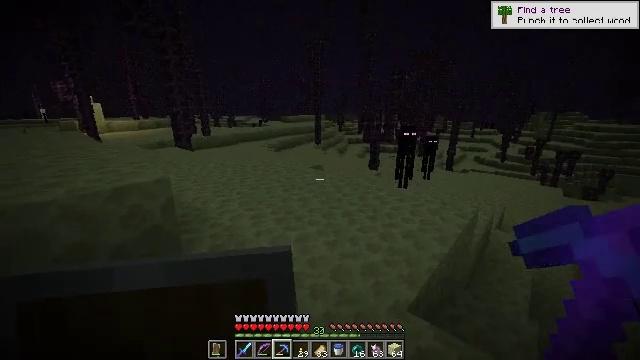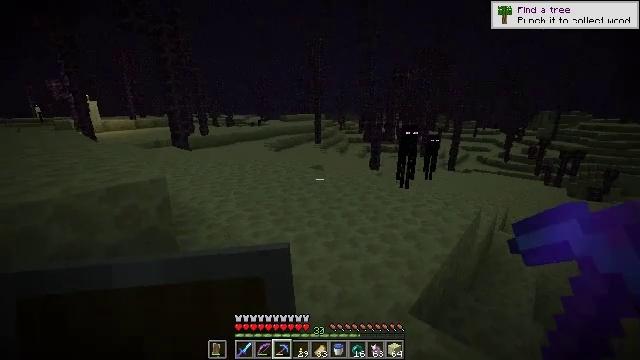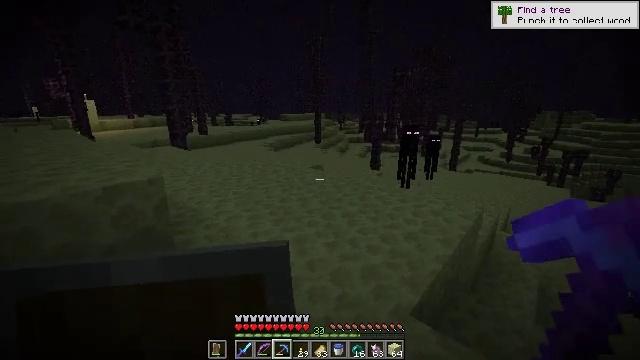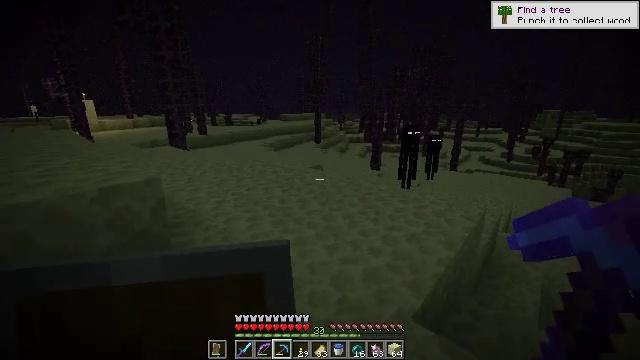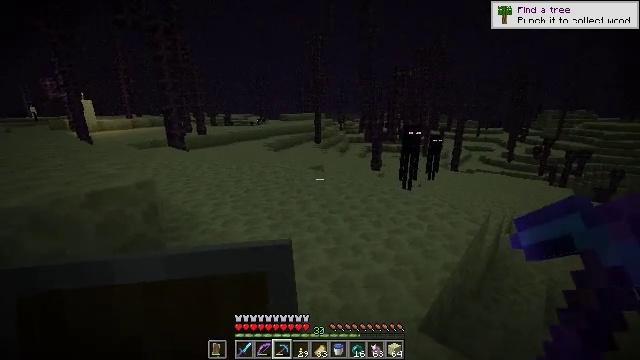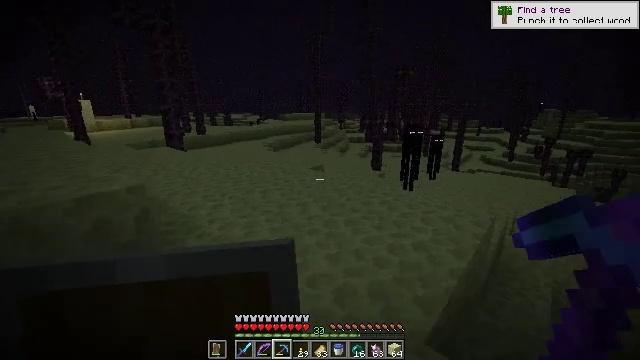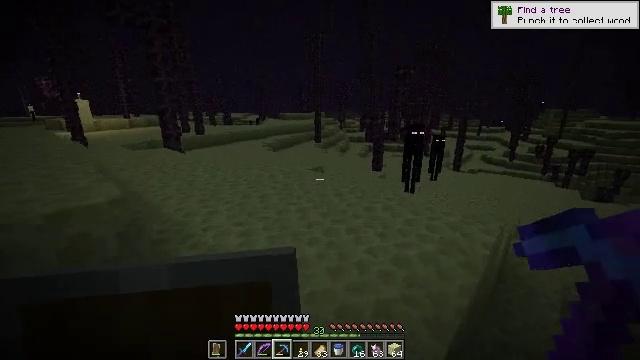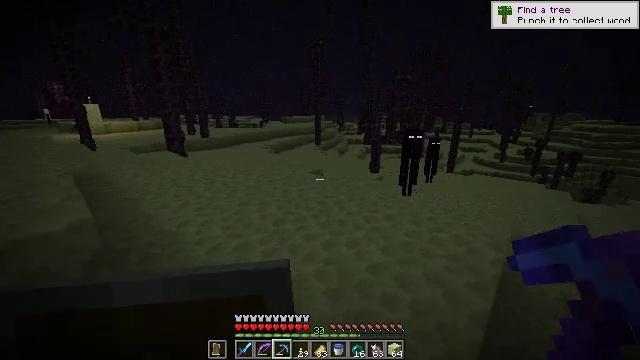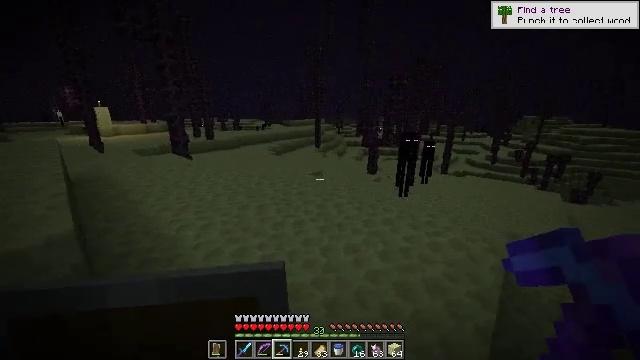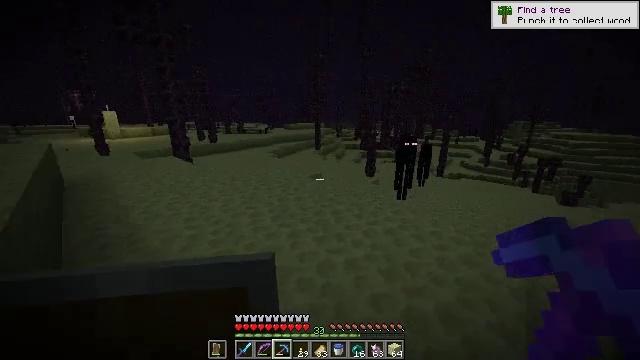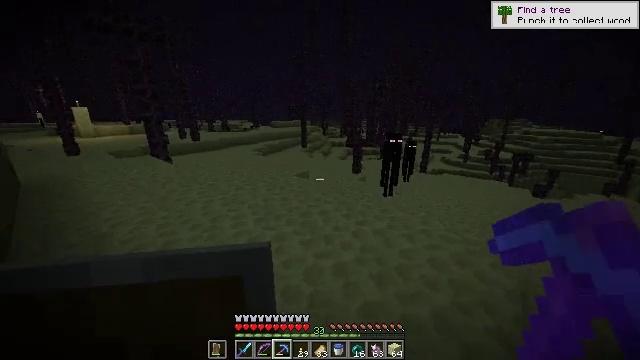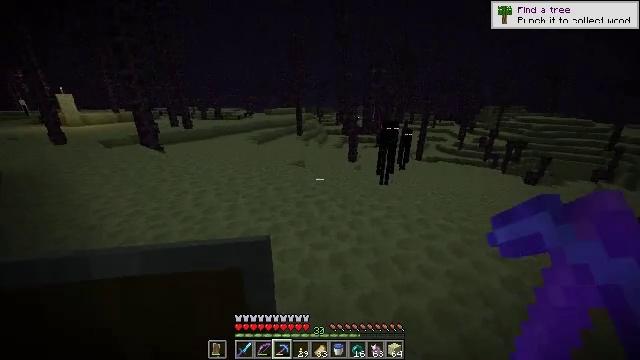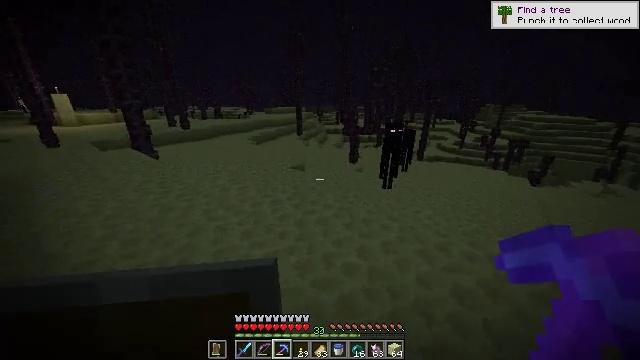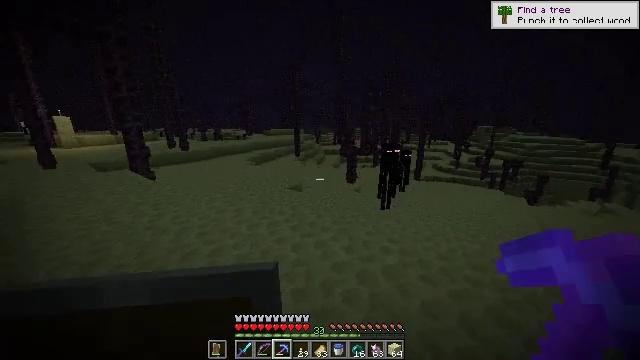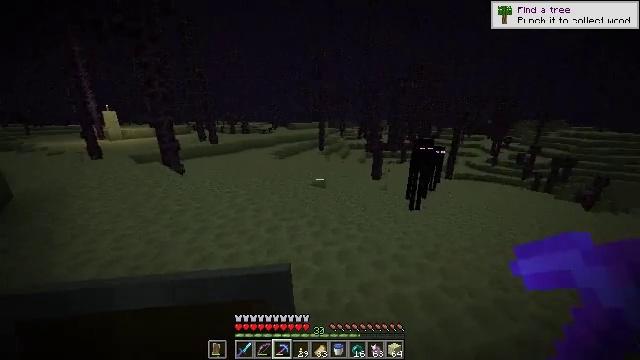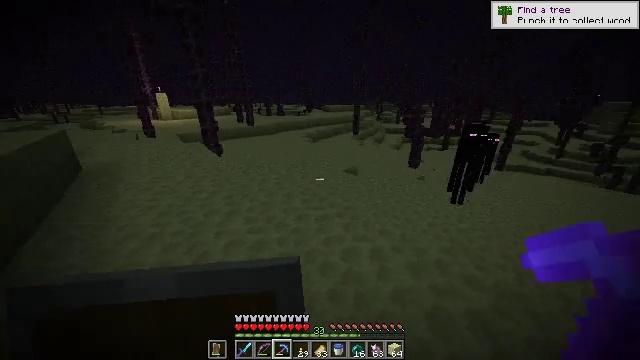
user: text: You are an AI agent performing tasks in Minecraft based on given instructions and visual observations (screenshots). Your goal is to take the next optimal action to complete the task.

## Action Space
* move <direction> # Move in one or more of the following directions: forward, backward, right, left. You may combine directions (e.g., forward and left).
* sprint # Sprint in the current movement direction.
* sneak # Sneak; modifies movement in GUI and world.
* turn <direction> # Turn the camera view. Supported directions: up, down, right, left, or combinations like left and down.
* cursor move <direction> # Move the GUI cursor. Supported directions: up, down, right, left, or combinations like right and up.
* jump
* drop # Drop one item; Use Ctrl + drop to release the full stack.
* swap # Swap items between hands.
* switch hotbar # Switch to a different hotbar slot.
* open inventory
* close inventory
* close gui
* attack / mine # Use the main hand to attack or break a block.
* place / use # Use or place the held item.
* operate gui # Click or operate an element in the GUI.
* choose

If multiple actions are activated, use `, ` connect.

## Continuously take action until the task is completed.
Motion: motion action
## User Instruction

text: Gather end stone from the End.
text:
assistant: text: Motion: no_op
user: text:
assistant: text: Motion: no_op
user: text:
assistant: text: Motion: move forward
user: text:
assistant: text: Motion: move forward
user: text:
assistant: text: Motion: move forward
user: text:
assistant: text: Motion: move forward, sprint
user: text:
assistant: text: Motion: move forward, sprint
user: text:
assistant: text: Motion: move forward, sprint
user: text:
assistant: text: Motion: move forward, sprint
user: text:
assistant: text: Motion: move forward, turn right
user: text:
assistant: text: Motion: move forward, turn right and down
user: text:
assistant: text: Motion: move forward
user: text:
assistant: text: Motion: move forward, turn up
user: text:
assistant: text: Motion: move forward, turn left and down
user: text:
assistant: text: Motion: move forward, turn left and down
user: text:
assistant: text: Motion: move forward, turn left
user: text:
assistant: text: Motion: move forward, turn left
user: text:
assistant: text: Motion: move forward
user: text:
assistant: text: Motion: move forward, sprint
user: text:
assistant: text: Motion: move forward, sprint
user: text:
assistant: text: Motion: move forward, sprint
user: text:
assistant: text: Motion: move forward
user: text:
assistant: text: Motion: move forward
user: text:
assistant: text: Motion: move forward, turn left
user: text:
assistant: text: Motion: move forward
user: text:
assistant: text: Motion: move forward, turn right and up
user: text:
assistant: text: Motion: move forward, turn right and up
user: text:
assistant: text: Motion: move forward, turn right
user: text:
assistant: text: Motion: move forward, turn right
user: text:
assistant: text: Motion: move forward, sprint, turn right